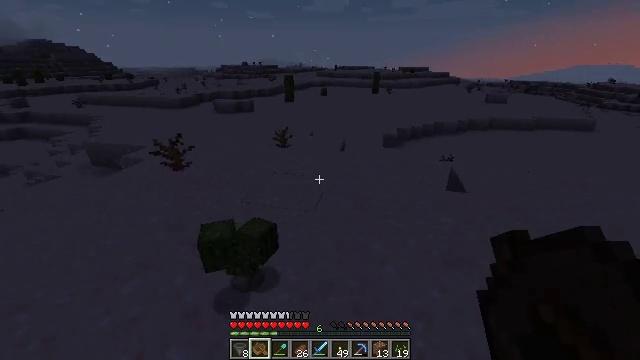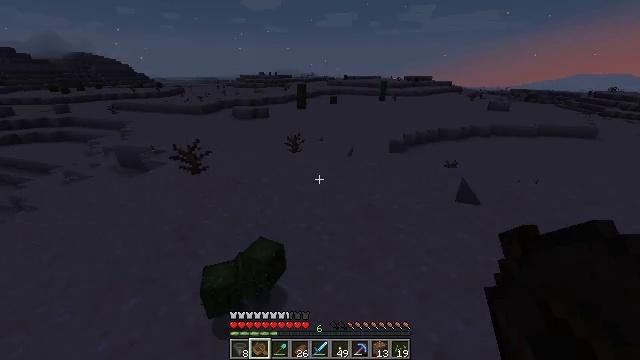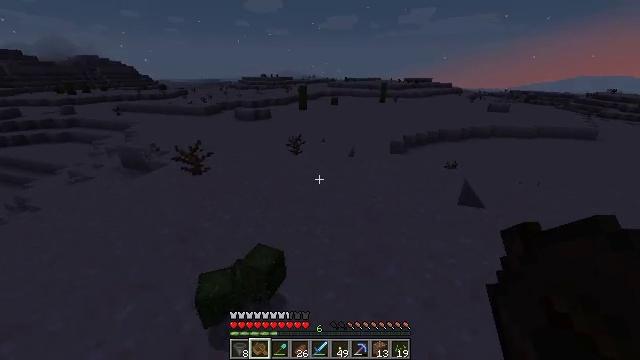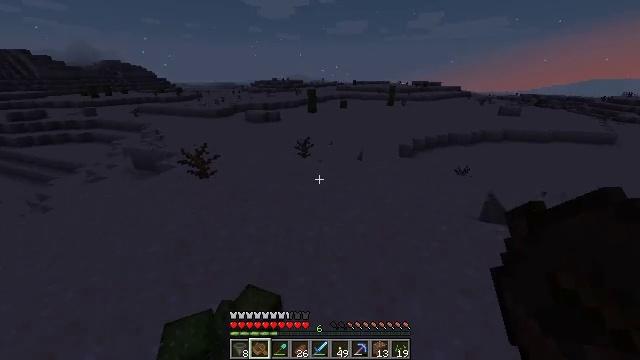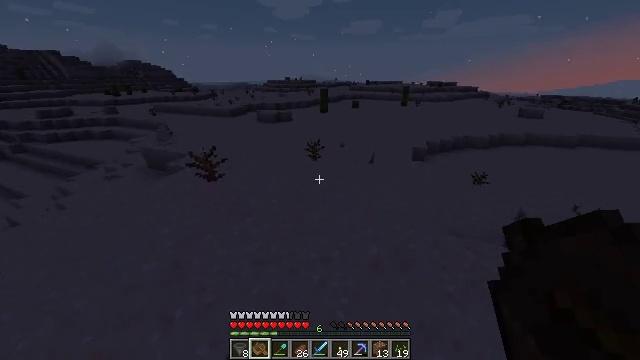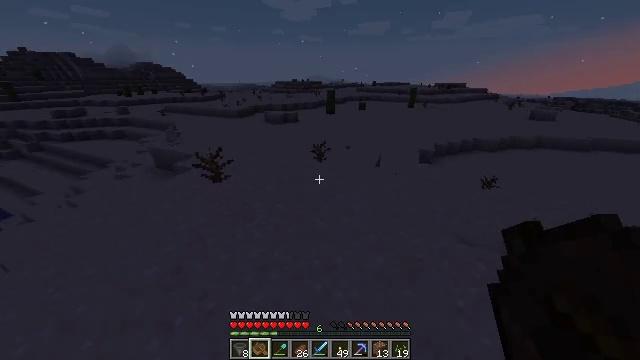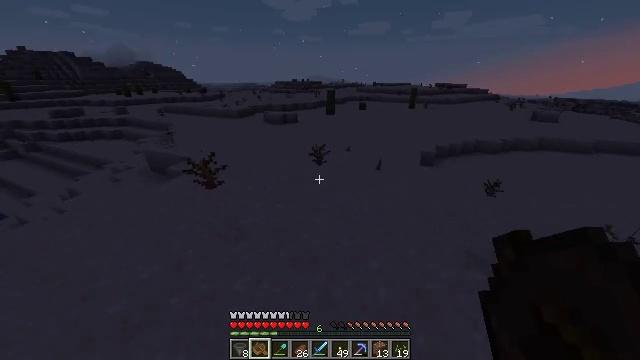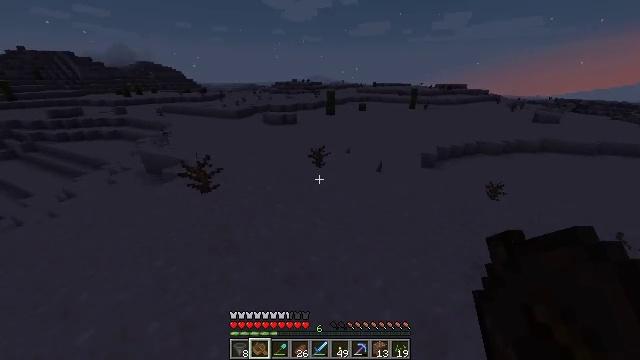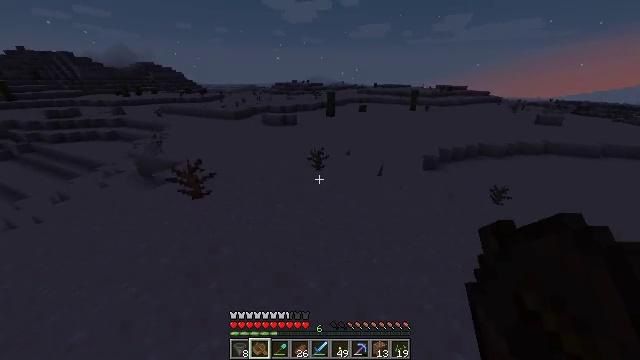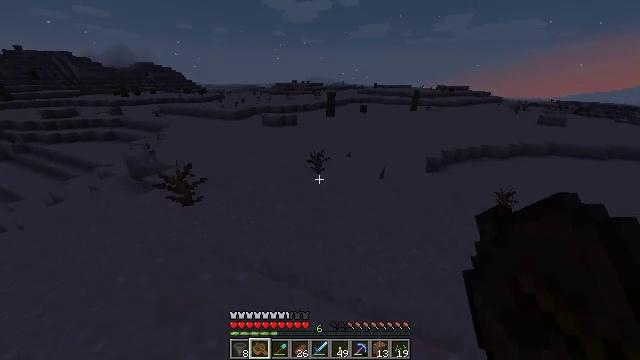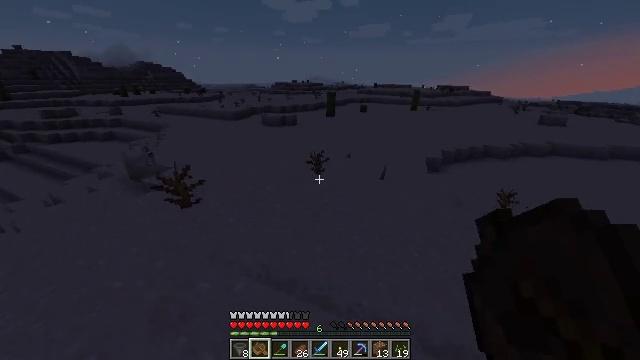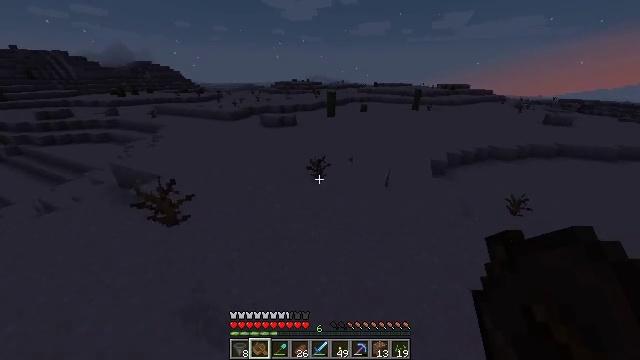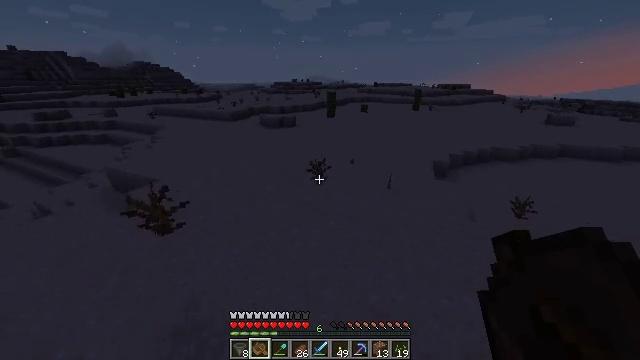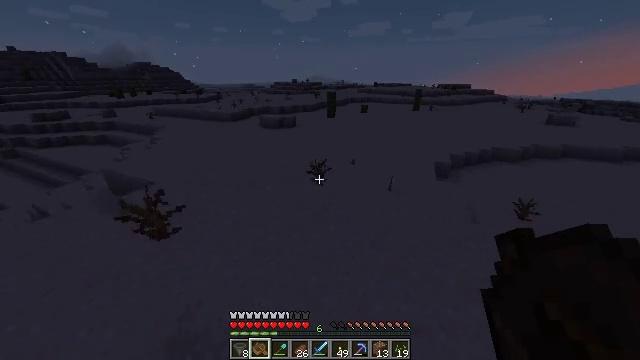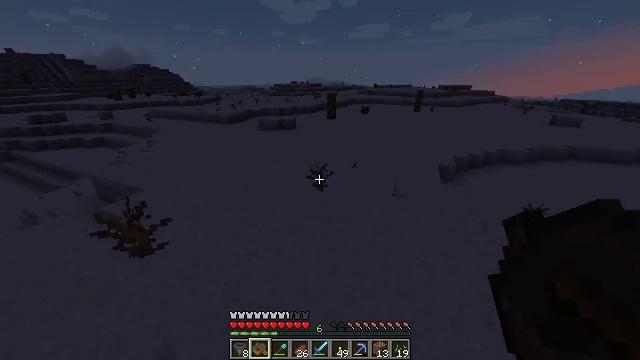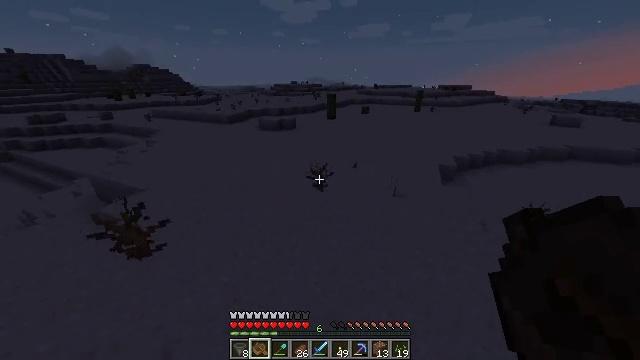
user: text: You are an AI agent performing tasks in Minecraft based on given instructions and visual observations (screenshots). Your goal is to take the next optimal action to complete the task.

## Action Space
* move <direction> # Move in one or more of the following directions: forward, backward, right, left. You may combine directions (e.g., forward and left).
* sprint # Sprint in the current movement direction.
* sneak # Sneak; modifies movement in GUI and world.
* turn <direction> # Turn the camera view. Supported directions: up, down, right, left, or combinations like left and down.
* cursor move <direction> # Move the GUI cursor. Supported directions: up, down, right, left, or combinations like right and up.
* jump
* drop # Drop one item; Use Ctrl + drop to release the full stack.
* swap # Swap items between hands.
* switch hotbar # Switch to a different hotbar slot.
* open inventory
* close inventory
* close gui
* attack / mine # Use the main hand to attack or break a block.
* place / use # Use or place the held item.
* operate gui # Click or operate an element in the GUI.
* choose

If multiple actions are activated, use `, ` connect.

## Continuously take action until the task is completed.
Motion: motion action
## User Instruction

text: Mine cactus from the desert.
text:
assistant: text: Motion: move forward, sprint, turn left
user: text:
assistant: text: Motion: move forward, sprint
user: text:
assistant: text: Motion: move forward, turn left
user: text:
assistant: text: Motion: move forward, turn left
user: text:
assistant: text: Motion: move forward, turn left
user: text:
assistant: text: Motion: move forward
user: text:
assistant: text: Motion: move forward
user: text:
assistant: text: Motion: move forward
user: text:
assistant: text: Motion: move forward, sprint
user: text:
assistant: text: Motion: move forward, sprint
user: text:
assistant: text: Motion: move forward, sprint
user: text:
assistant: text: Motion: move forward, sprint
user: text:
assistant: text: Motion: move forward
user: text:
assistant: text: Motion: move forward
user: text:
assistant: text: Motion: move forward
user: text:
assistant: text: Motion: move forward
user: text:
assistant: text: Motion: move forward, sprint
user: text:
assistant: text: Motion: move forward, sprint
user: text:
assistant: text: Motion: move forward, sprint
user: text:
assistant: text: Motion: move forward, sprint
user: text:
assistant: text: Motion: move forward, sprint
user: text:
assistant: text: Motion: move forward, sprint
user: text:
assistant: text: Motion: move forward
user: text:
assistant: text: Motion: move forward
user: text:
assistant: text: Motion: move forward
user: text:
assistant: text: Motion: move forward
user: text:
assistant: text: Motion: move forward, jump
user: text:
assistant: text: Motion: move forward, jump
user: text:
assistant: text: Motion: move forward, jump
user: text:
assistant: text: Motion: move forward, jump